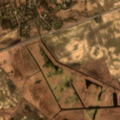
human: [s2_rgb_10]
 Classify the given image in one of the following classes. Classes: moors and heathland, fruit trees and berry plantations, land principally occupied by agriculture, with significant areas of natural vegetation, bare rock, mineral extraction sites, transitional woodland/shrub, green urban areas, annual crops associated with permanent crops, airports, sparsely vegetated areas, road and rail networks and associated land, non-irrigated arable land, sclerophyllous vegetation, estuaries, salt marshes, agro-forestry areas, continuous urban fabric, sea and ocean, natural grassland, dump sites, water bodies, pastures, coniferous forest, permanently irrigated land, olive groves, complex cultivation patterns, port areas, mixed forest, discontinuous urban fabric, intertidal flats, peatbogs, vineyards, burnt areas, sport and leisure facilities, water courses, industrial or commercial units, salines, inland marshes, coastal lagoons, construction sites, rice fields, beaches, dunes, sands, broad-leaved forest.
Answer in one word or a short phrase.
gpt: discontinuous urban fabric, non-irrigated arable land, fruit trees and berry plantations, pastures